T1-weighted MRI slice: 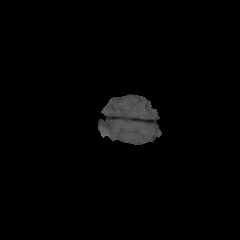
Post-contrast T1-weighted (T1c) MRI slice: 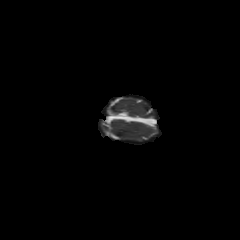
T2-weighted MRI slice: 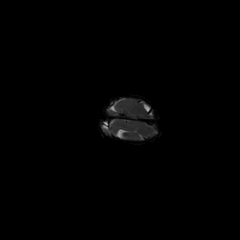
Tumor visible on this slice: no